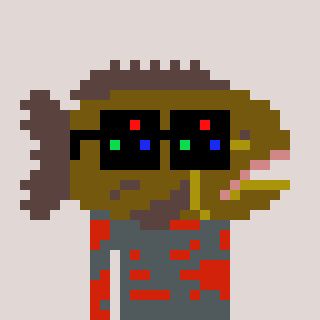
a pixel art character with square black sunglasses, a grouper-shaped head and a red-colored body on a warm background